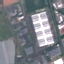
Land use / land cover: Industrial